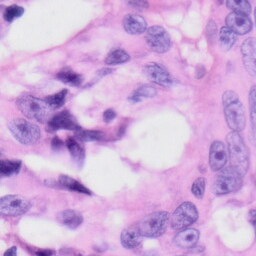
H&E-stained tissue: Skin